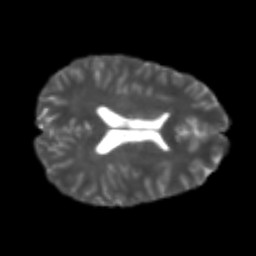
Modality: T2w
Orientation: axial
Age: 21
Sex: male
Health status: healthy
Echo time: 0.074 s